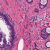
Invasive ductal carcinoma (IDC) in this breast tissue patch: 0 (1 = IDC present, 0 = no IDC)